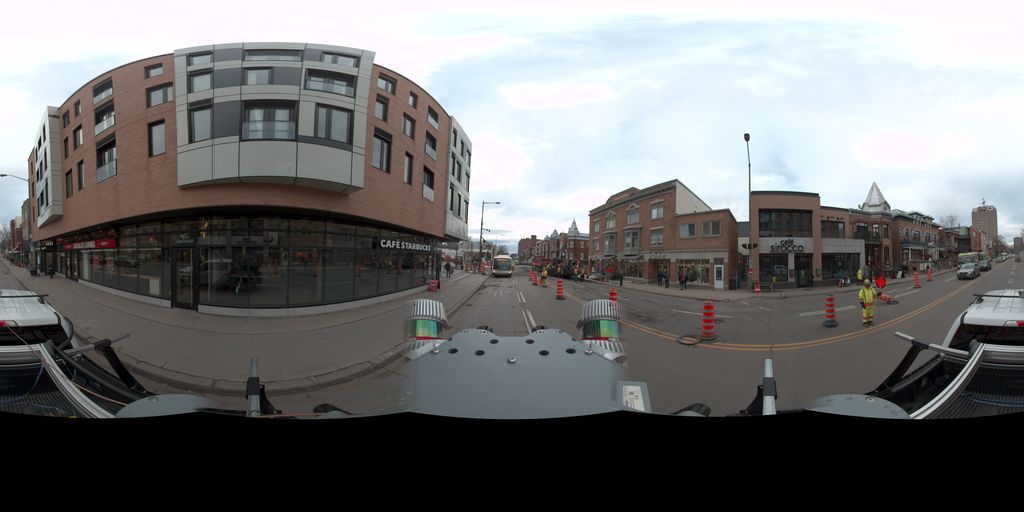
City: quebec_city